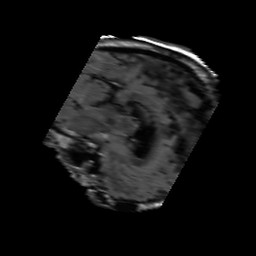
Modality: FLAIR
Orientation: sagittal
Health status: ill
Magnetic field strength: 3 T